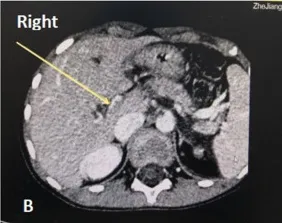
Abdominal enhanced computed tomography angiography (CTA). B. The right branch of the portal vein is extremely thin, with a diameter of 1.2 mm. The left branch and the junction are not apparent in the images.
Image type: radiology (ct)